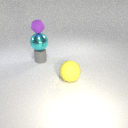
small purple rubber sphere above small gray rubber cylinder